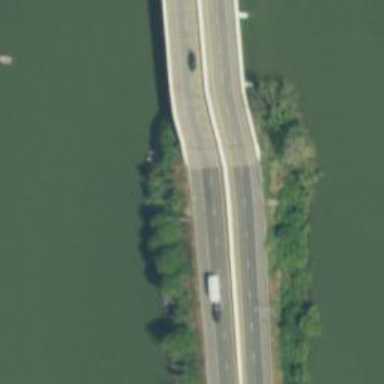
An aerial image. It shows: Bridge over motorway.